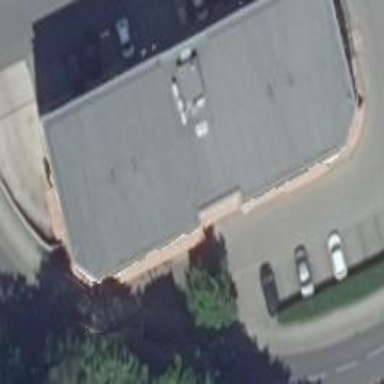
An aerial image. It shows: Pharmacy.